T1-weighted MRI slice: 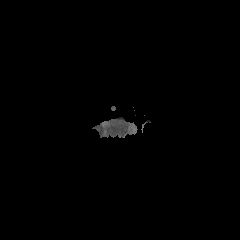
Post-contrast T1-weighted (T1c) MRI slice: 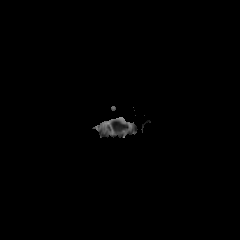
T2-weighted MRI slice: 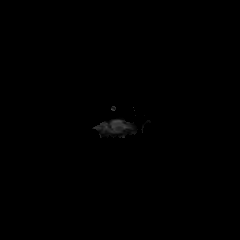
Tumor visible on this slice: no